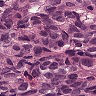
Metastatic tissue present: yes